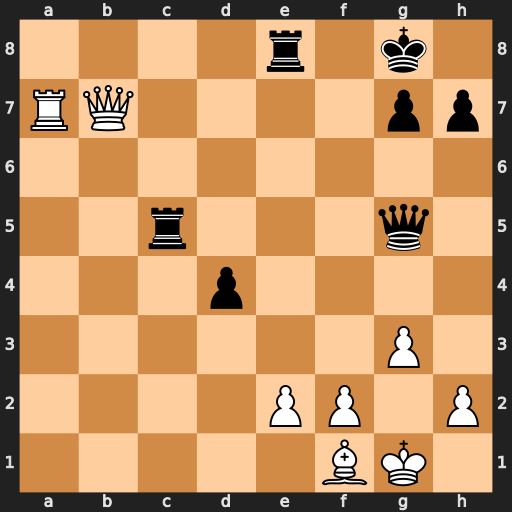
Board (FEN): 4r1k1/RQ4pp/8/2r3q1/3p4/6P1/4PP1P/5BK1
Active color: w
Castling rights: -
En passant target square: -
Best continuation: Qf7+ Kh8 Qxe8#